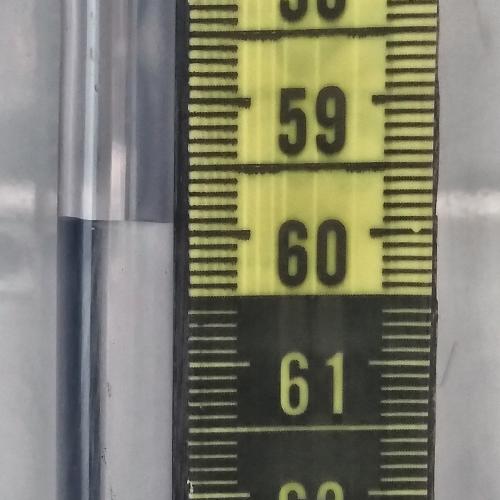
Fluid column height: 59.9 cm